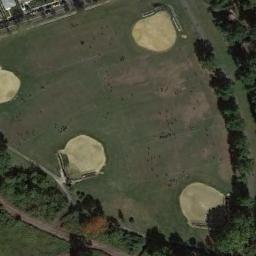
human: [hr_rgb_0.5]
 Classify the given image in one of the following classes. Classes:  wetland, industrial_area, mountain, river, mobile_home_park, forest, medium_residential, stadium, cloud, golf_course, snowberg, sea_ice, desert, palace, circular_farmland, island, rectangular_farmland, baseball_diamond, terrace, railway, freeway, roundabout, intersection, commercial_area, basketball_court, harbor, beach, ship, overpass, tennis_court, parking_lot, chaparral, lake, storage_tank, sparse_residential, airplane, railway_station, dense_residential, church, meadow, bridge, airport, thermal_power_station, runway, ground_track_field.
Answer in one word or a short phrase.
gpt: baseball_diamond